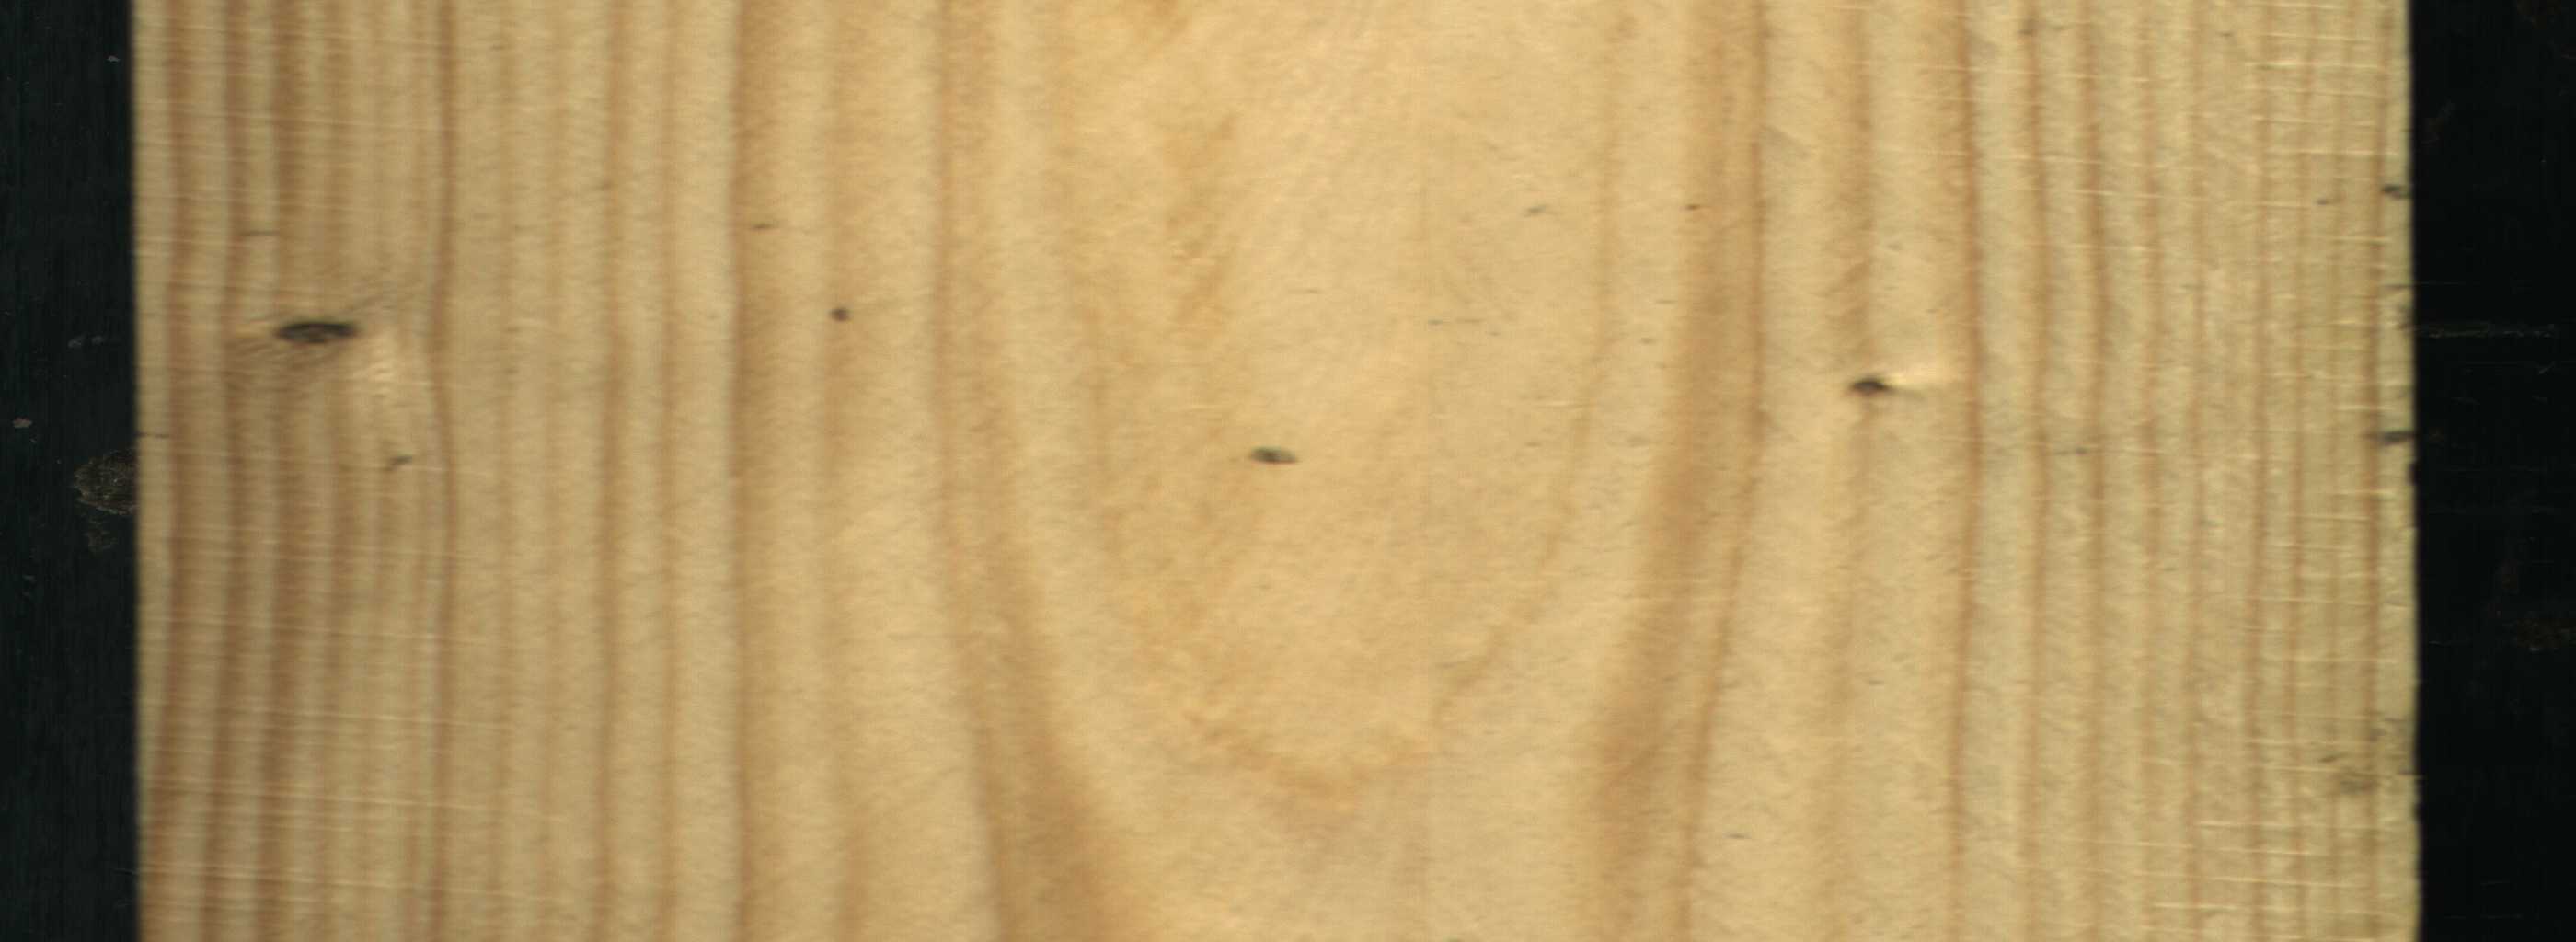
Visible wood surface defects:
Live_Knot
Live_Knot